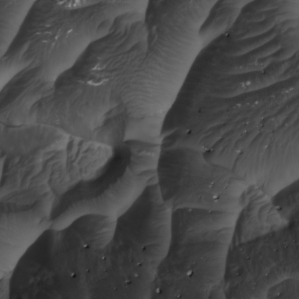
Label: non_frost